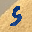
Label: 5